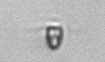
Label: Pyramimonas